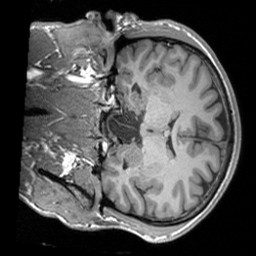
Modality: T1w
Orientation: coronal
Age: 27
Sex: male
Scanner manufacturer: siemens
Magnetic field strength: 3 T
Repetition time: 1.9 s
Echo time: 0.00252 s